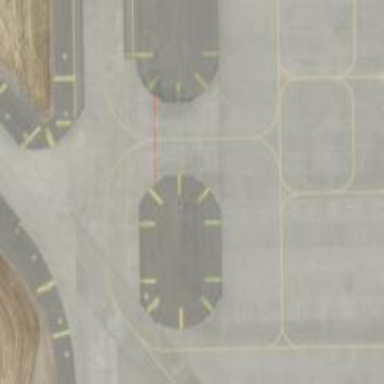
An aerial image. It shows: Image of taxiway at airport.